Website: macys
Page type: delivery-shipping
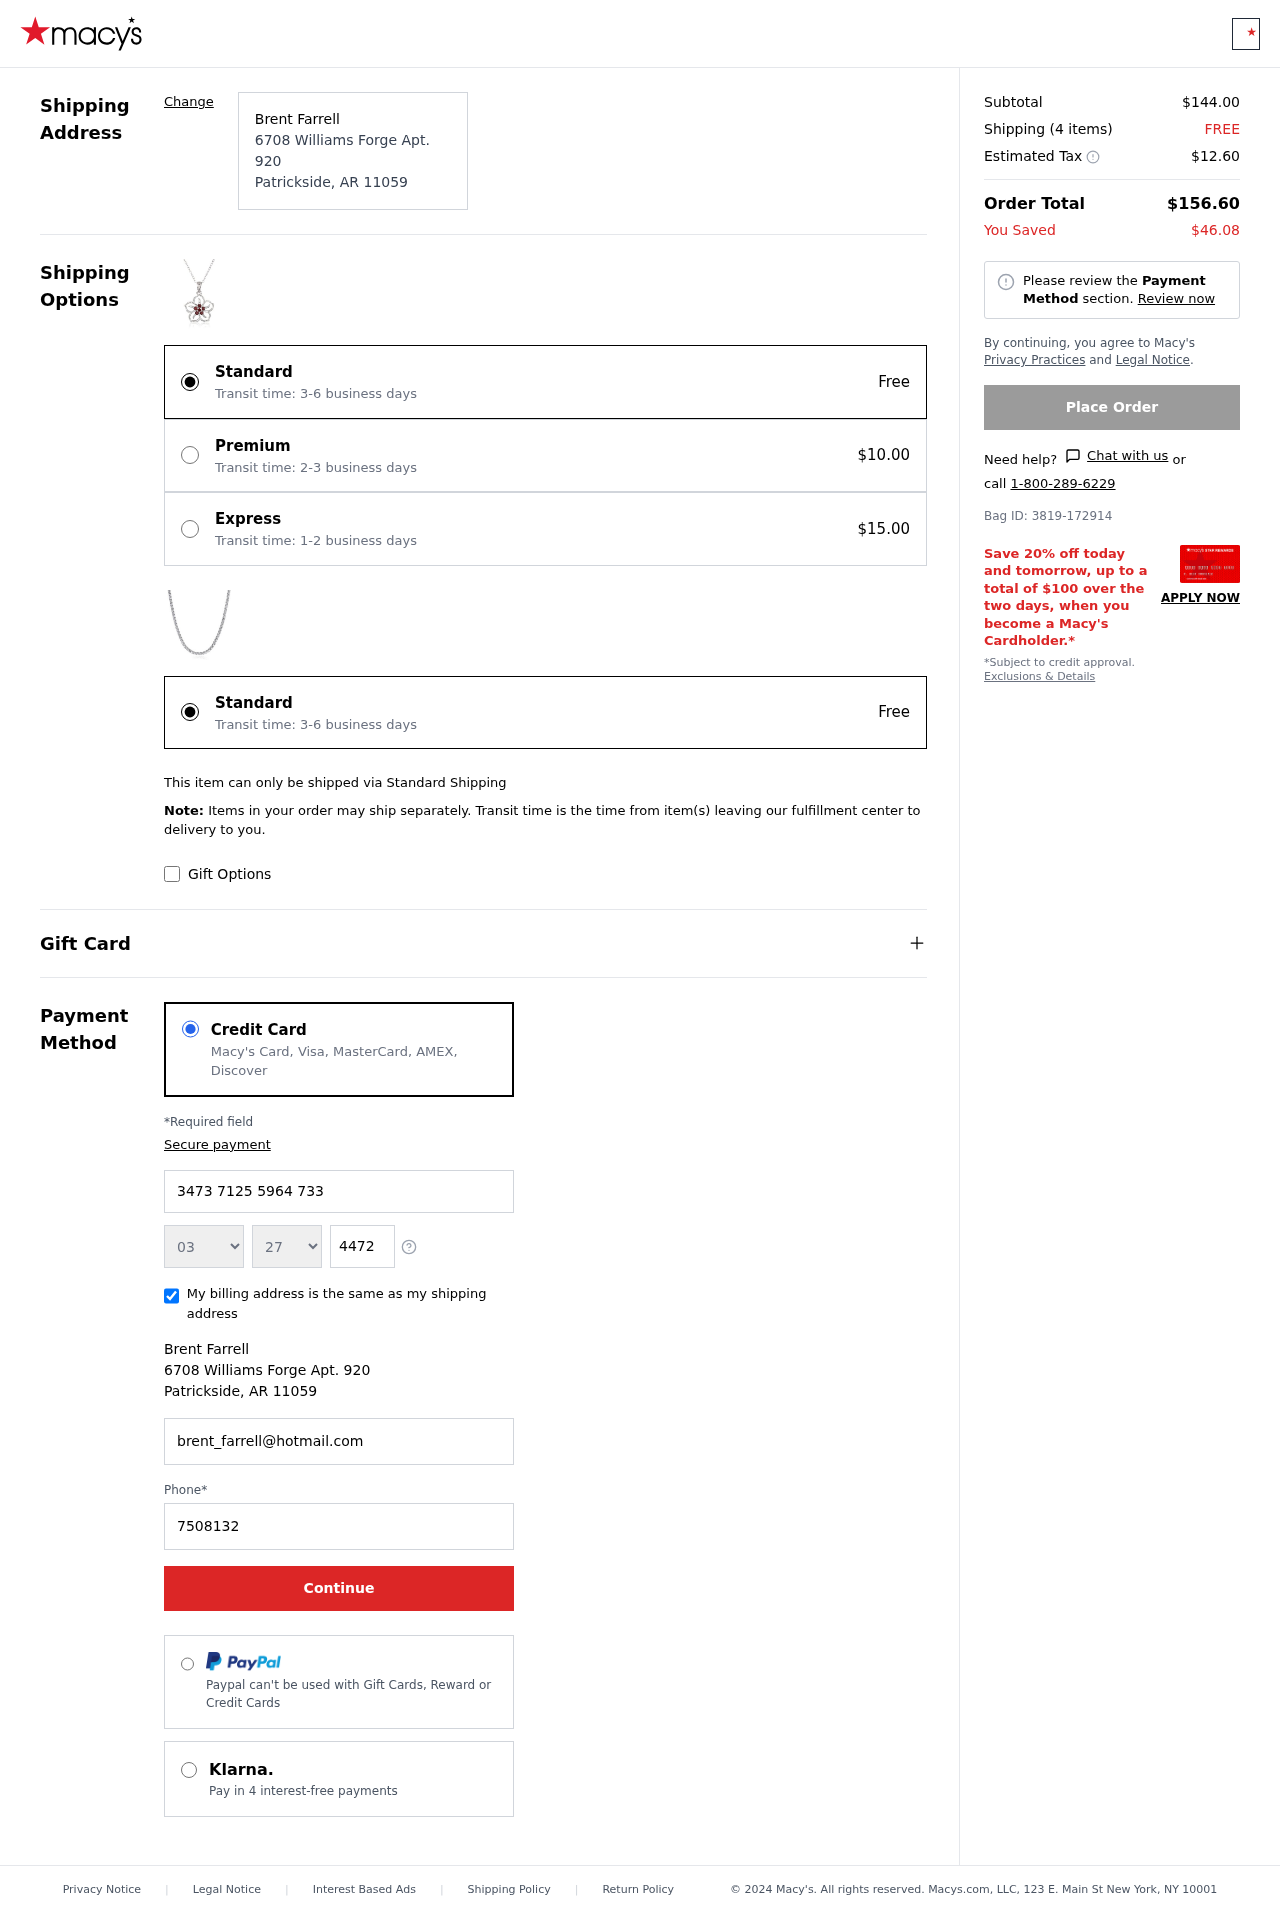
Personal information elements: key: PII_CARD_EXPIRY_MONTH
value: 03
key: PII_CARD_EXPIRY_YEAR
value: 27
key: PII_CITY
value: Patrickside
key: PII_CITY_STATE_ZIP
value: Patrickside, AR 11059
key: PII_FULLNAME
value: Brent Farrell
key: PII_POSTCODE
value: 11059
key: PII_STATE_ABBR
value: AR
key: PII_STREET
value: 6708 Williams Forge Apt. 920
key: PII_CARD_NUMBER
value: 3473 7125 5964 733
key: PII_CARD_CVV
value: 4472
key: PII_EMAIL
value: brent_farrell@hotmail.com
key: PII_PHONE
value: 7508132187
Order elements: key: ORDER_SUBTOTAL
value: $144.00
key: ORDER_NUM_ITEMS
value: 4
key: ORDER_SHIPPING_COST
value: FREE
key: ORDER_TAX
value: $12.60
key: ORDER_TOTAL
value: $156.60
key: ORDER_SAVINGS
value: $46.08
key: ORDER_BAG_ID
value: Bag ID: 3819-172914